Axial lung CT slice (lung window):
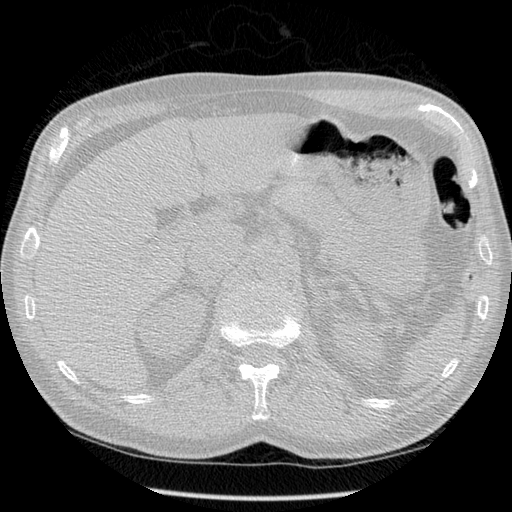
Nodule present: no